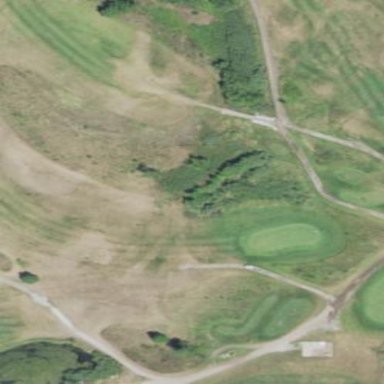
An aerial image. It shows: Rough area in golf course.